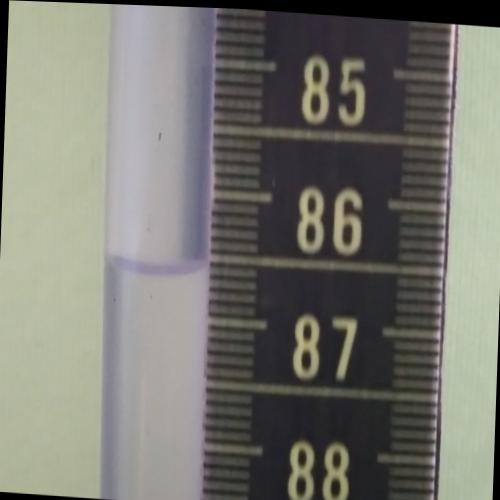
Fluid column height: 86.6 cm